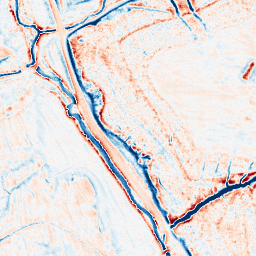
Category: edge_preserving
Decomposition family: anisotropic_diffusion
Decomposition parameters: iterations: 20
kappa: 30
gamma: 0.2
Upsampling method: sinc_blackman
Upsampling parameters: scale: 4
kernel_size: 16
Upsampling scale: 4